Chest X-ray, PA view. Patient: 62 years old, sex F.
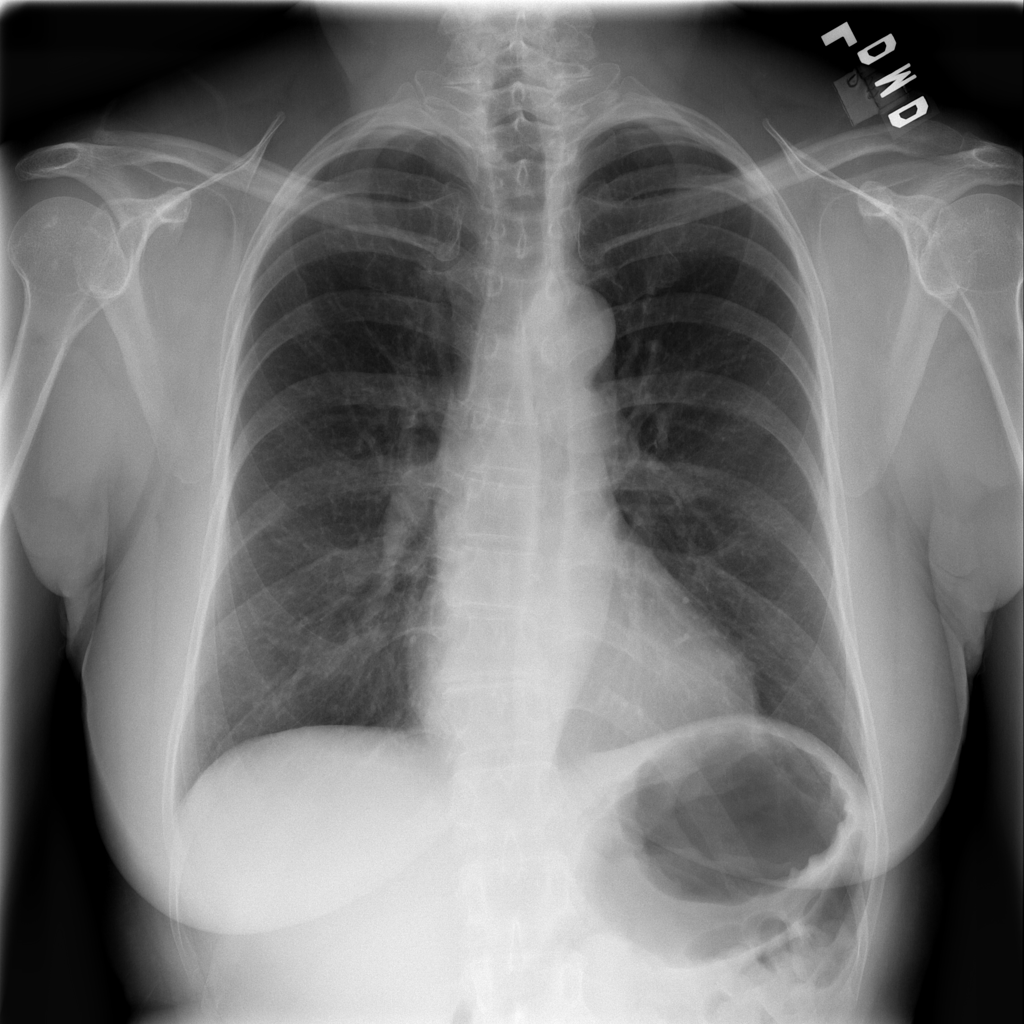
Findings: No Finding